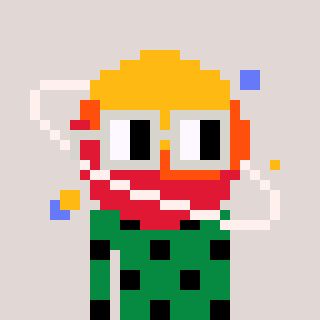
a pixel art character with square light gray glasses, a saturn-shaped head and a green-colored body on a warm background